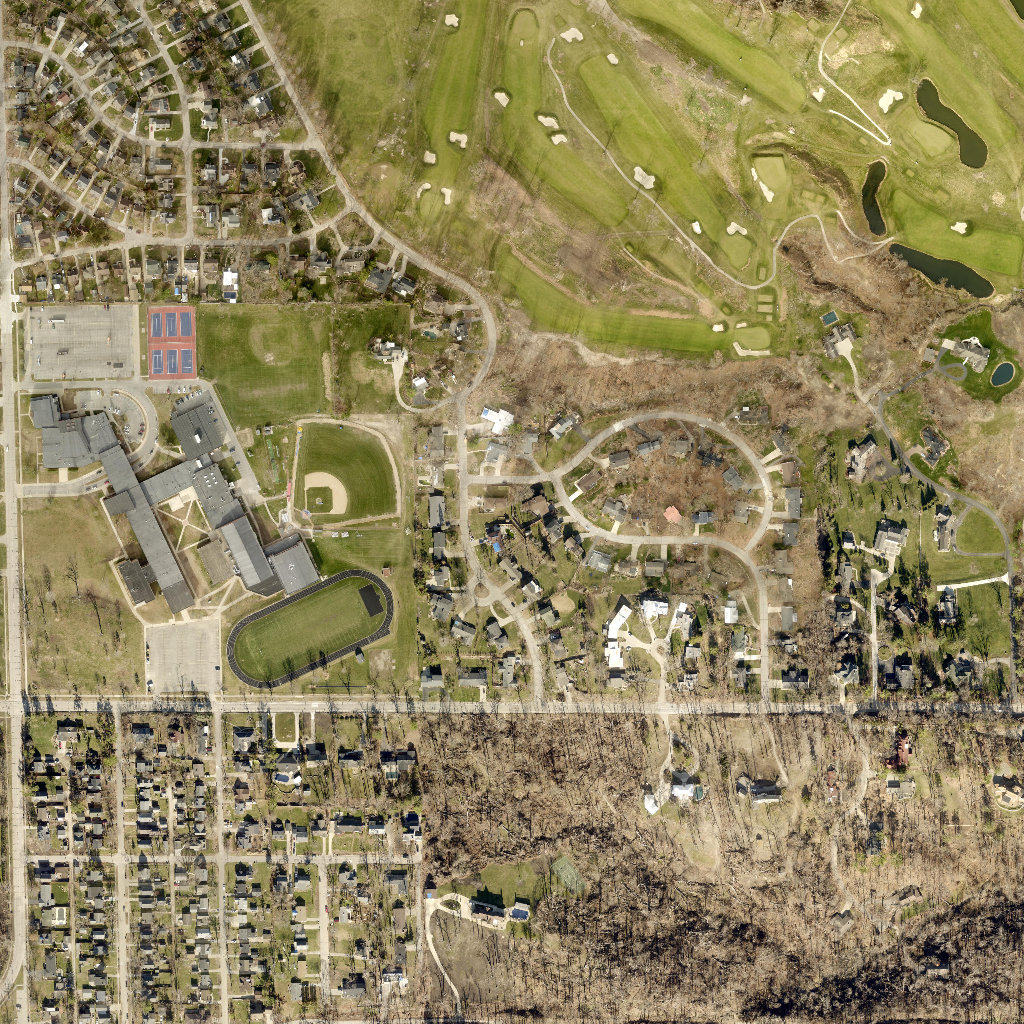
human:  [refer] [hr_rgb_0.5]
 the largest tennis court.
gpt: <box>[[14, 29, 19, 37, 0]]</box>